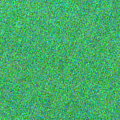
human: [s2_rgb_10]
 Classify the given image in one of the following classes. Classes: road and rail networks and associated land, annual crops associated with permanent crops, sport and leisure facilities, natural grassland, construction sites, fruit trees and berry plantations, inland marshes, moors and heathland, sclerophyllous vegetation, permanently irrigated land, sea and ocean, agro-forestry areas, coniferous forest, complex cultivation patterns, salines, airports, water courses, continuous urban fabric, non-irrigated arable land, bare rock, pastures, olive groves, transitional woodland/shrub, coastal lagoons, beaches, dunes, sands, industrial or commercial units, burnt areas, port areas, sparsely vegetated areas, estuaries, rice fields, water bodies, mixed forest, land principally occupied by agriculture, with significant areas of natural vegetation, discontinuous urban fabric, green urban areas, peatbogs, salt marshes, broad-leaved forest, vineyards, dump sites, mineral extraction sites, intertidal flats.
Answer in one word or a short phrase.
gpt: sea and ocean